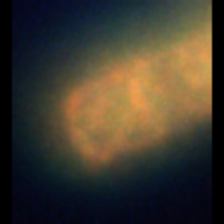
Taxon: Guinardia
Group: Diatoms